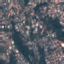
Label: Residential